Aerial crown-view tile of a tropical tree (Barro Colorado Island, Panama), acquired 20250124:
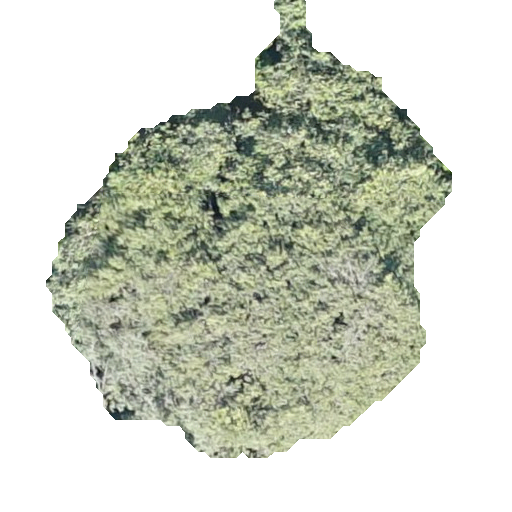
Species: Apeiba membranacea
GBIF accepted scientific name: Apeiba membranacea
Crown area: 171.702 m²